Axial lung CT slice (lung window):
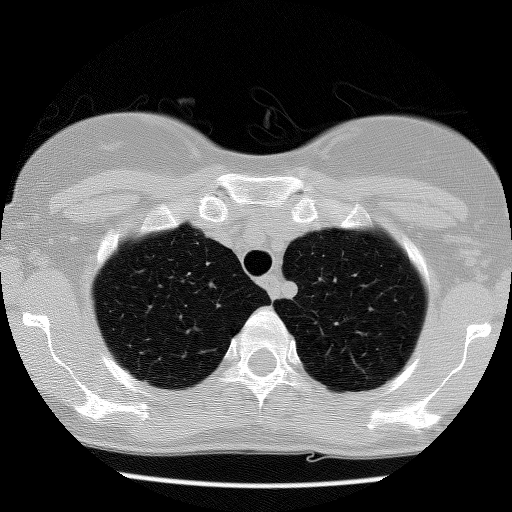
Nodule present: no